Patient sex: M
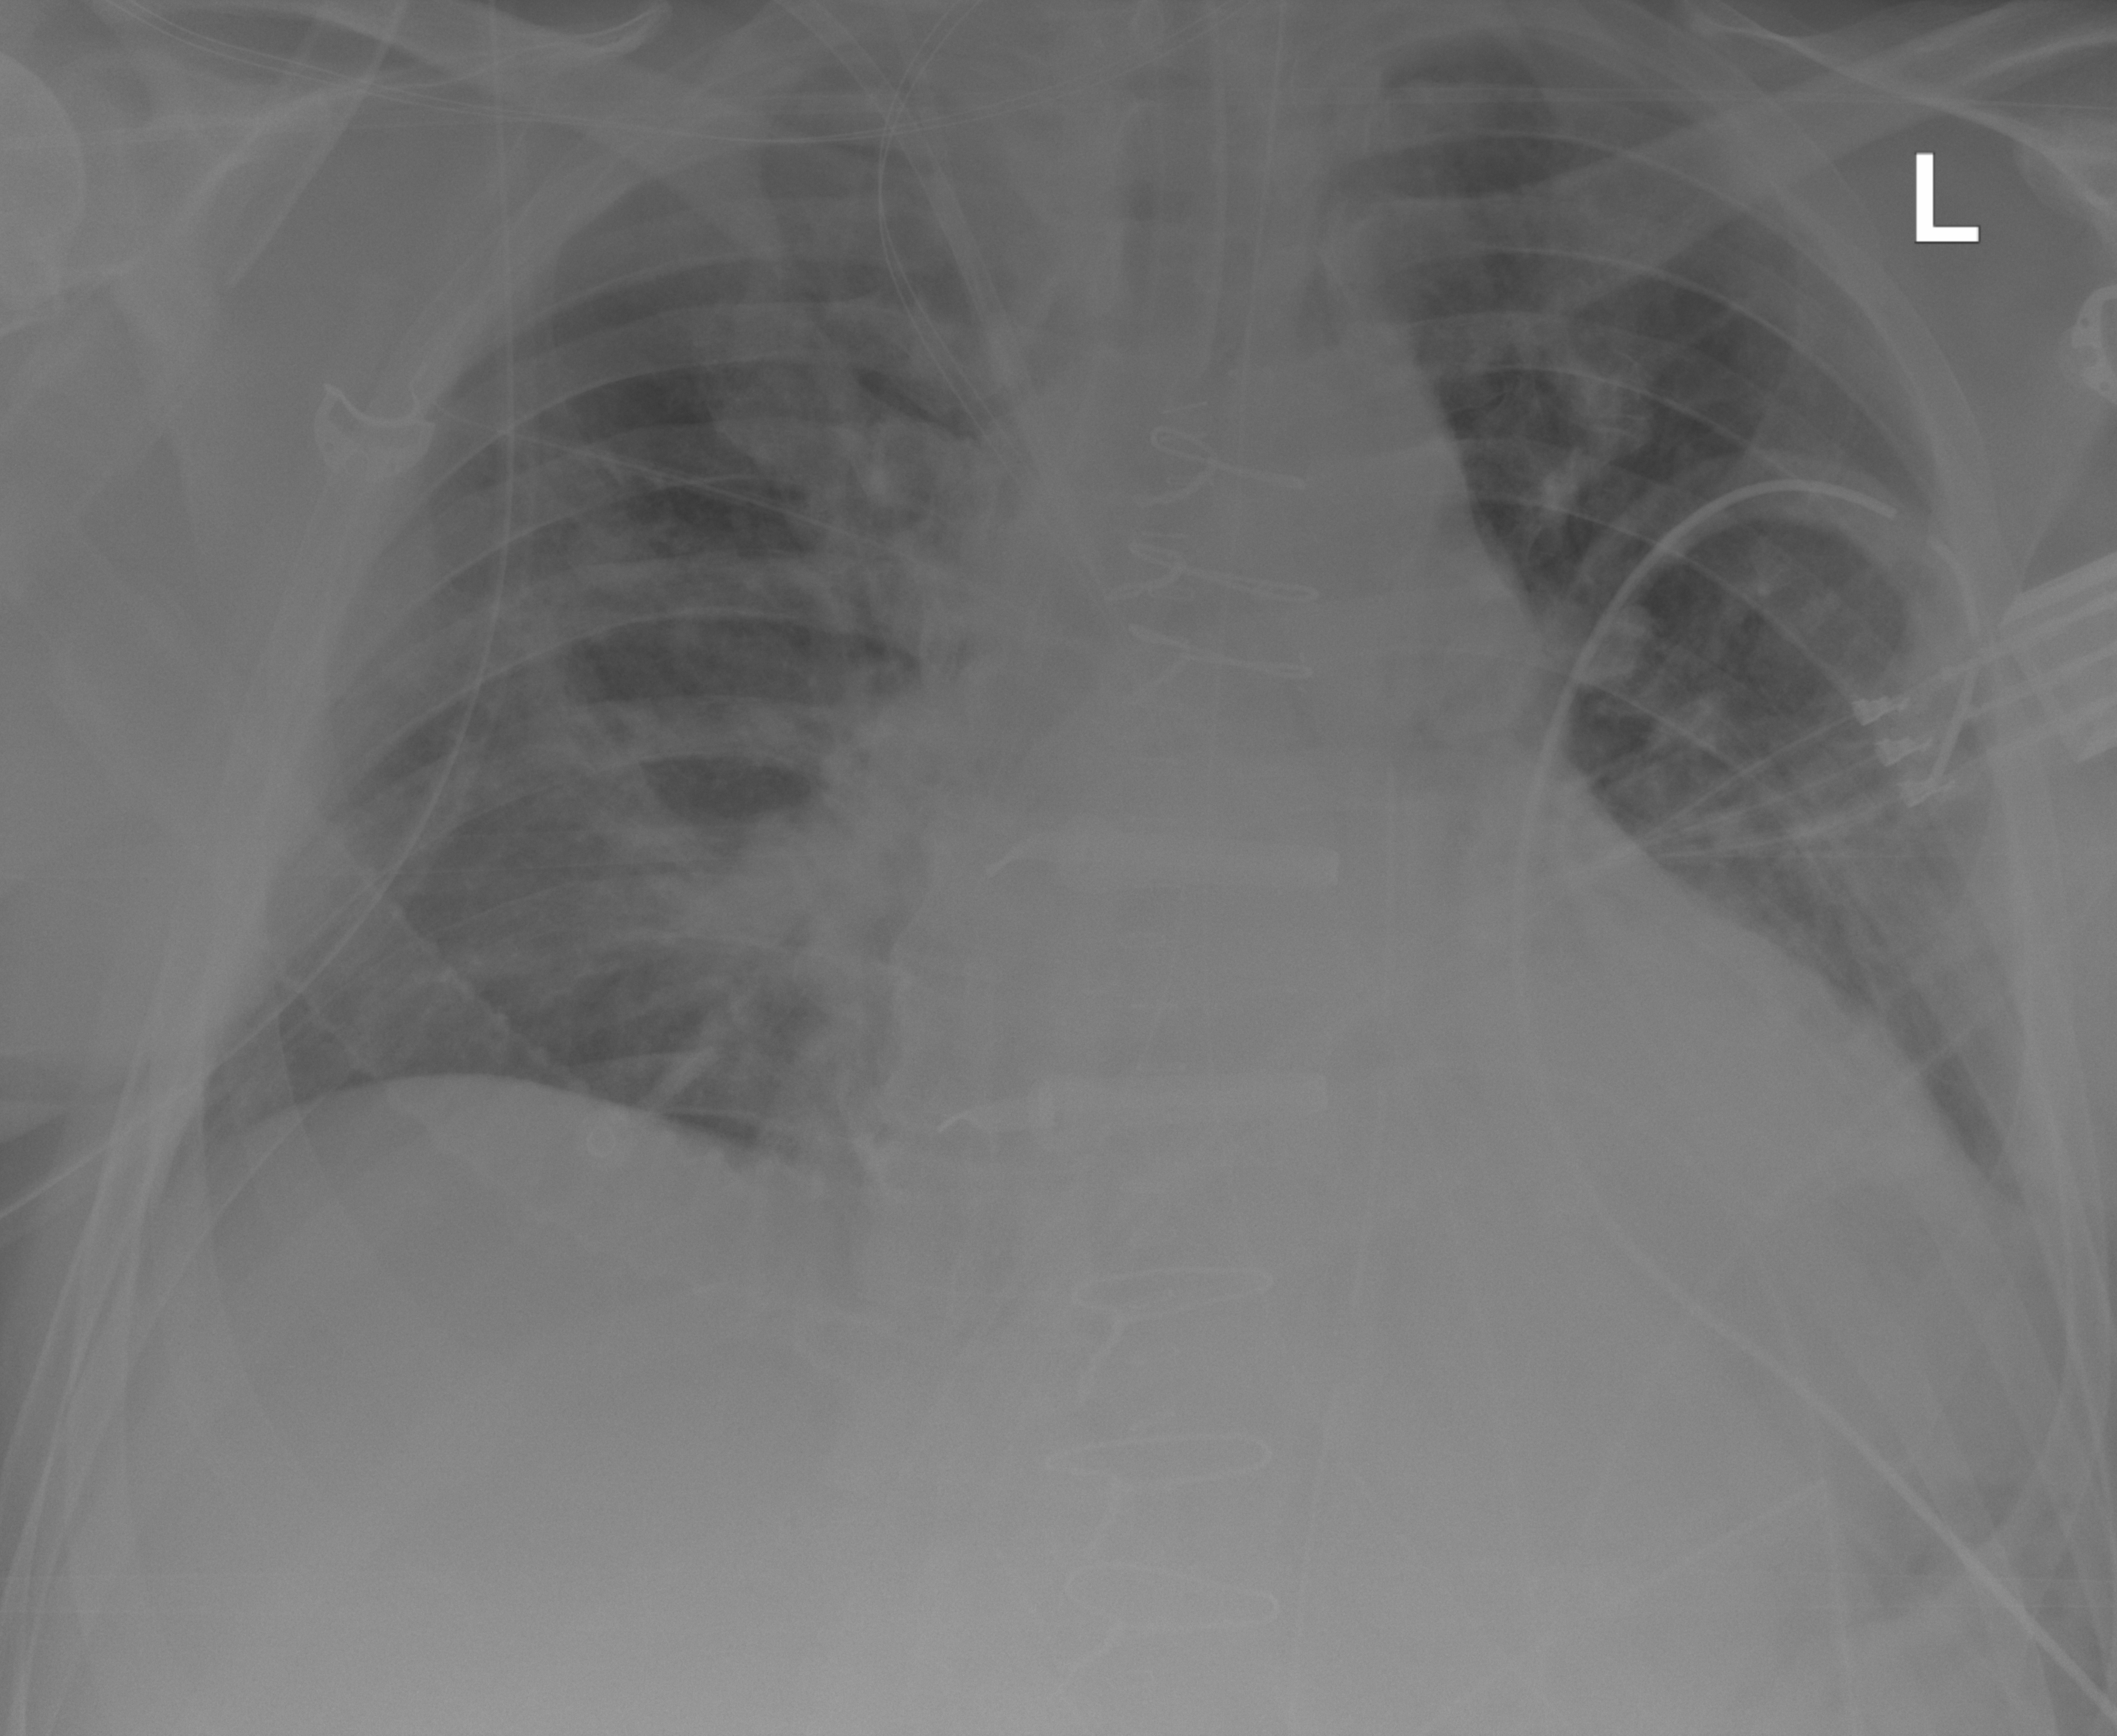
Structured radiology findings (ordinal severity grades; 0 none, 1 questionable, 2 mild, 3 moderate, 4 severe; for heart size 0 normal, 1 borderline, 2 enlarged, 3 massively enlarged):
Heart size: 2
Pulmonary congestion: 2
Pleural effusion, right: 0
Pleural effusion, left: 2
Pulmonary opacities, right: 0
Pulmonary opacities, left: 0
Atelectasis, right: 2
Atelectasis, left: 0